Question: This simple table with one absolutely-positioned column renders differently in Firefox (and IE) than in Chrome (and other Webkit-based browsers):

<URL>
'''
<div>
<table>
<tr>
<th class="absolute">&nbsp;</th>
<th>&nbsp;</th>
</tr>
</table>
</div>
'''
'''
* {
margin: 0;
padding: 0;
}
table {
border-collapse: collapse;
table-layout:fixed;
}
th {
border: 1px solid black;
width: 100px;
}
.absolute {
left: 0;
position: absolute;
}
div {
margin-left: 100px;
}
'''
Why is there a difference? Which browser is wrong (according to the standard)? How can this be fixed to work on all browsers, removing the line 'border-collapse: collapse'?
Edit: as noted by @urzeit, "If you specify 'top: 0;' the output in firefox is the same as in chrome." However, there are two issues: first, with multiple rows, 'top: 0;' collapses them all into one; second, the right edge of the absolutely-positioned column extends one pixel too far. You can see both issues at <URL>.
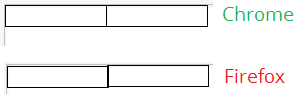
Answer: This is caused by rounding issues which are often inconsistent across browsers, and are probably the same ones that plague things like background offsets, percentage calculations and so on.
In a nutshell, the reason why rounding issues come into play is found in <URL> which, as you may have guessed, describes the collapsing border model:
> Borders are centered on the grid lines between the cells. User agents must find a consistent rule for rounding off in the case of an odd number of discrete units (screen pixels, printer dots).
And:
> The top border width of the table is computed by examining all cells who collapse their top borders with the top border of the table. The top border width of the table is equal to half of the maximum collapsed top border. The bottom border width is computed by examining all cells whose bottom borders collapse with the bottom of the table. The bottom border width is equal to half of the maximum collapsed bottom border.
Since the border width is 1 pixel, which is an odd number, rounding issues occur when attempting to halve that value. So the question of which browser is wrong -- or if of them are -- is debatable.
Unfortunately, because this is a rounding issue, it's not possible to work around this using pure CSS unless through inconceivably elaborate hackery, and very difficult to do so using a script as browsers tend to be inconsistent when reporting decimal/fractional offset values as well (in particular, Firefox, IE and Chrome report wildly different values for 'offsetTop' of your table-cell and its next sibling).
While I can't offer a solution to your problem, hopefully at least I've helped you understand why browsers are behaving the way they do.
---
Here's the nitty gritty if you're interested in why the issue ultimately lies in the way the collapsing border model is defined.
<URL> states that if an element is absolutely positioned, then its 'display' is set to 'block', even if it would otherwise be a 'table-cell'. In all browsers, the computed 'display' for that 'th' is in fact 'block', so no problem there.
As you've correctly pointed out, the <URL>
But what this static vertical position? Because it would ordinarily be 'display: table-cell' if it wasn't absolutely-positioned, the static position, and its corresponding measurements, is determined by its position in the table.
Your given table layout is covered by the following subsections of <URL>:
- <URL>
Section 17 contains elaborate descriptions on how tables, captions, table-rows and table-cells should be laid out. A lot of it is based on HTML, and certain sections are left vague and/or undefined for various reasons. Fixed table layout is pretty well-defined though, and in this case it is not even relevant.
Section 17.5 says this near the bottom:
> The edges of the rows, columns, row groups and column groups in the <URL>
And:
> Positioning and floating of table cells can cause them not to be table cells anymore, according to the rules in <URL>. When floating is used, the rules on anonymous table objects may cause an anonymous cell object to be created as well.
Which, of course, has been explained just above.
But if an absolutely-positioned table cell is no longer a cell, <URL>?
> A "missing cell" is a cell in the row/column grid that is not occupied by an element or pseudo-element. Missing cells are rendered as if an anonymous table-cell box occupied their position in the grid.
So while the actual 'th' box is absolutely positioned, it leaves an anonymous "ghost" cell in its place in order for the table to be rendered properly. This anonymous table-cell is empty and does inherit the styles from the actual table-cell, so it has no intrinsic width.
However, because the actual table-cell's vertical position is static, it is still affected by how the table is rendered, which brings us to section 17.6.2 on the collapsing border model.